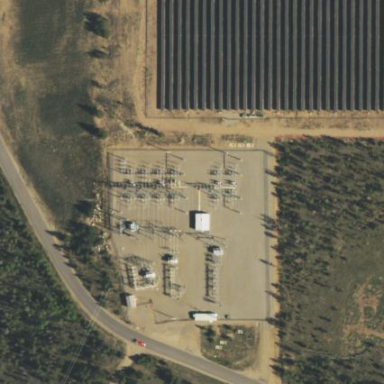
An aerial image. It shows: Outdoor power substation surrounded by fence. The substation operates at the distribution level.